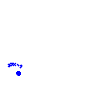
Particle: electron